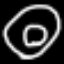
Label: donut